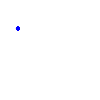
Particle: pion